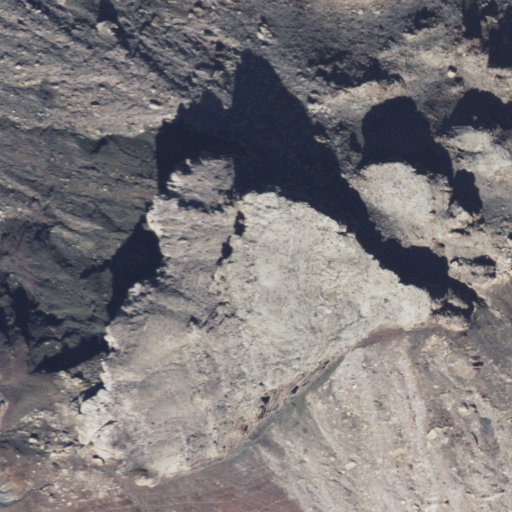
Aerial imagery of mountain in Arizona named Lava Butte containing only shrub